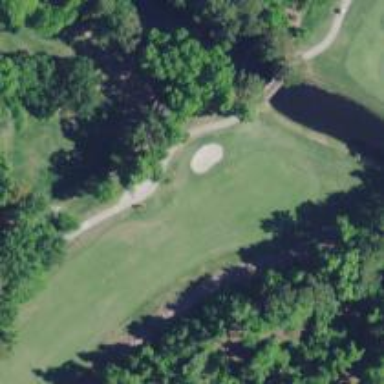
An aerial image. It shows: Path for golf carts.